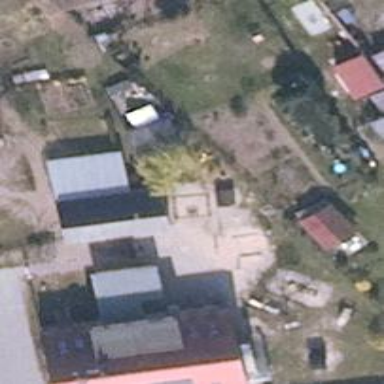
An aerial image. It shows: Kindergarten.